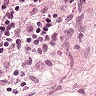
Metastatic tissue present: no